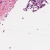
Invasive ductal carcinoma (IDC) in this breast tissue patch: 0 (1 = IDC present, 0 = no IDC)